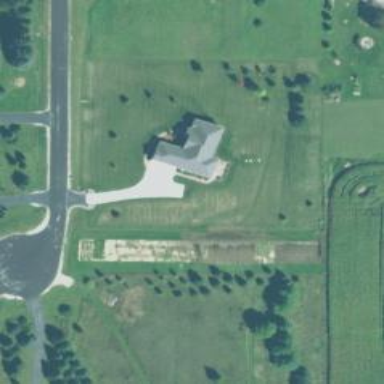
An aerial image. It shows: Driveway leading to service road.